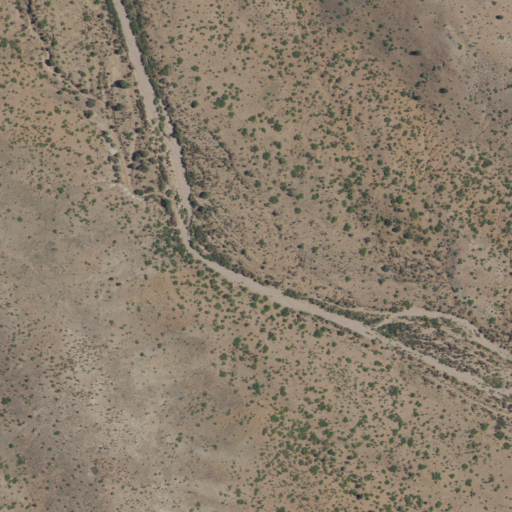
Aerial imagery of valley in New Mexico named Aragon Draw containing only shrub